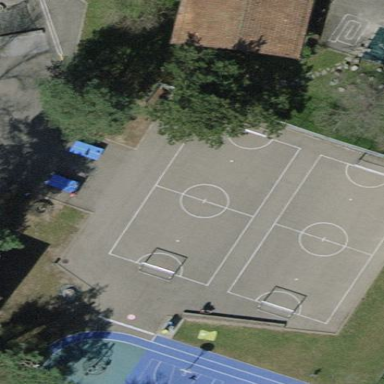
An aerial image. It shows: Multi-sport pitch on leisure land.